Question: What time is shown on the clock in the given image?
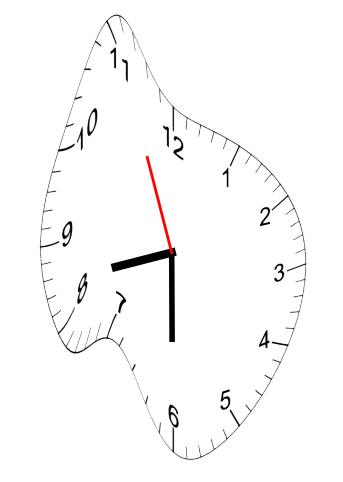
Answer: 08:29:56